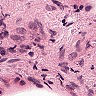
Metastatic tissue present: no